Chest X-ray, PA view. Patient: 33 years old, sex M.
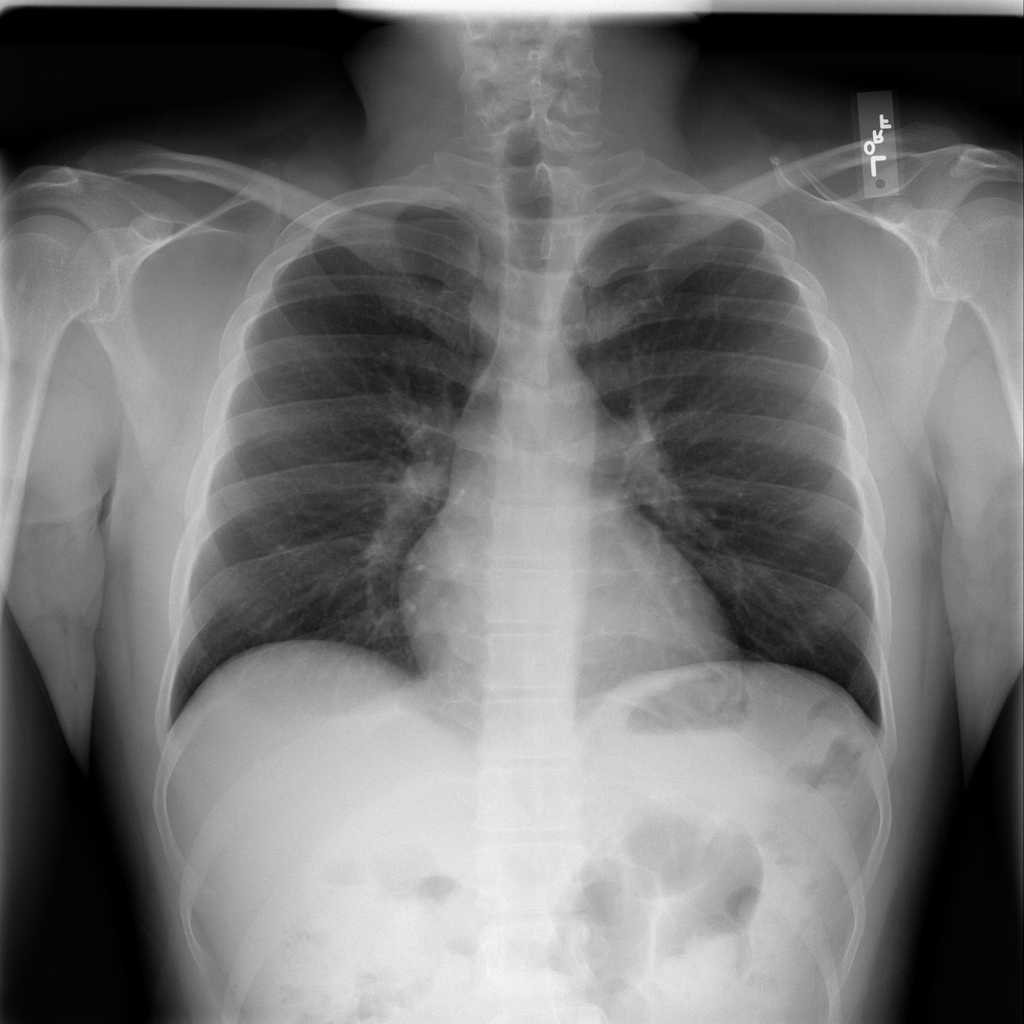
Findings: No Finding